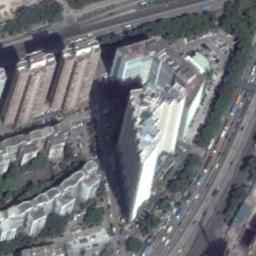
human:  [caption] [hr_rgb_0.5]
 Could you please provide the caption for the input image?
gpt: The building is very high .

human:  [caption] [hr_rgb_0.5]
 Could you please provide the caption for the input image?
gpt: The commercial area is consist of many tall buildings next to the road .

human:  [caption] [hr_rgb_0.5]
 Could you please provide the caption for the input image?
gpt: There are several tall buildings and lawns and several roads and many trees in a commercial area .

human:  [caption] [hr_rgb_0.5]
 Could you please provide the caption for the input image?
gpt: A commercial area with lots of buildings of different heights is surrounded by some roads and trees .

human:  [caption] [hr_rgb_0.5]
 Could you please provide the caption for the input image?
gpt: There are some white buildings by the roadside on a commercial area .